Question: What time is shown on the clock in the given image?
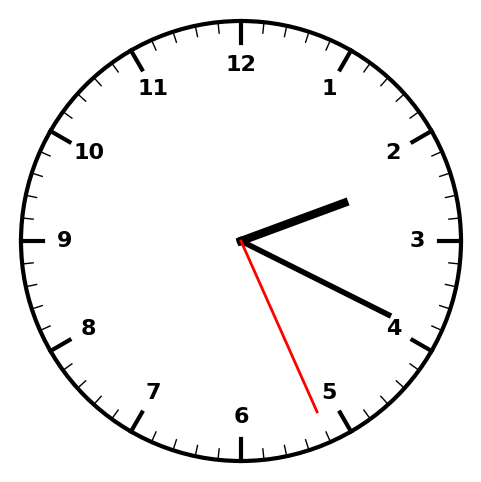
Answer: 02:19:26